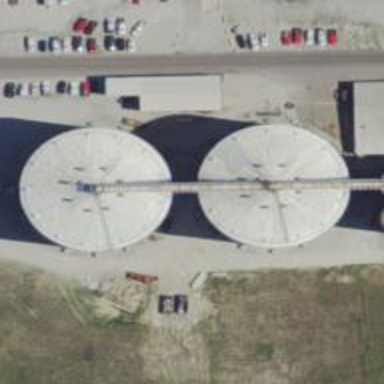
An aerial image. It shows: Grain elevator.